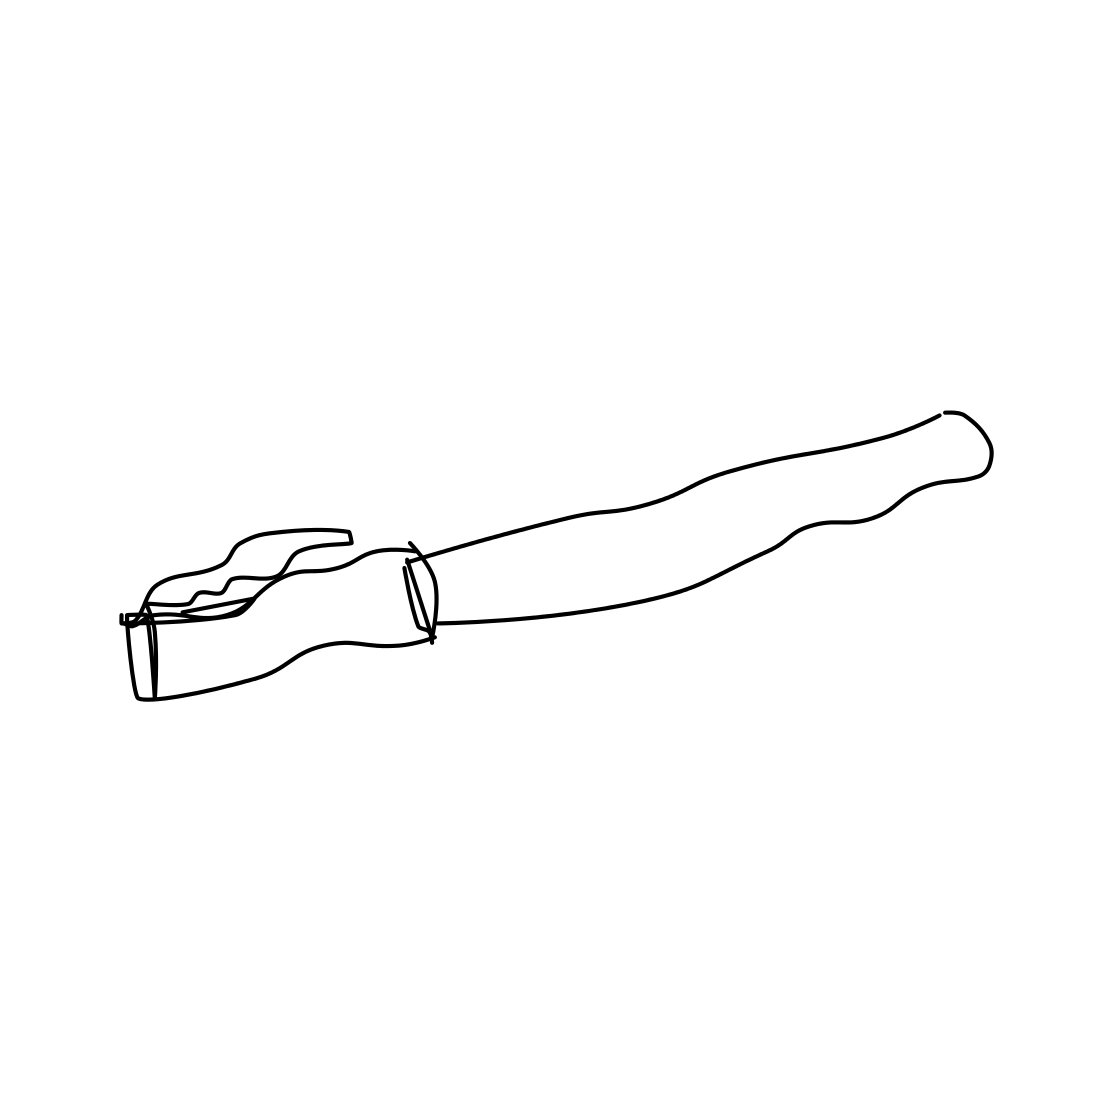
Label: pen